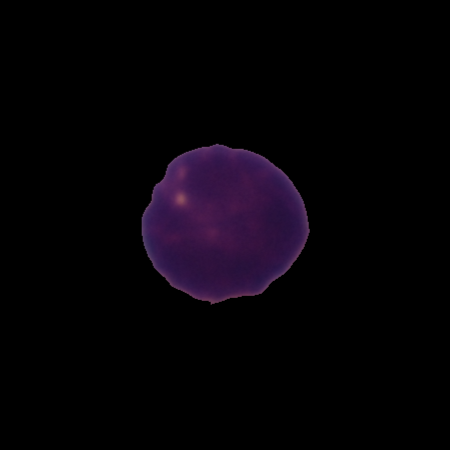
Label: healthy